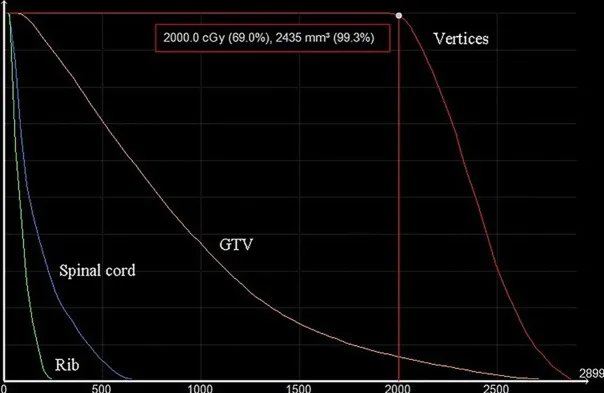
The dose-volume histograms (DVHs) of high dose-vertices, GTV, and normal tissue. D99.3% of the vertices was 20 Gy. The doses to the ribs and spinal cord were effectively minimized.
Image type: chart (chart)